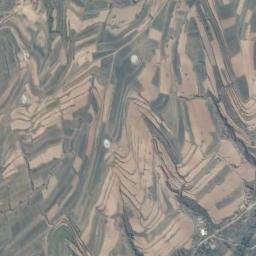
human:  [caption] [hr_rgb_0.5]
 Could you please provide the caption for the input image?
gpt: There are bare and green terrace .

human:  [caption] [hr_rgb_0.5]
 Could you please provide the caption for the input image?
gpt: The green plants are on the terrace .

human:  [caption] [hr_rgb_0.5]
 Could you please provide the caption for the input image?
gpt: A large layer of brown and green mixed terraces with several winding narrow paths .

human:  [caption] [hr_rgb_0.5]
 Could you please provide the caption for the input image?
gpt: There is a row of grey houses beside the terraces .

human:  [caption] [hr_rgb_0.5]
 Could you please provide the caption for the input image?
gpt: There are many yellow terraces and green ones .